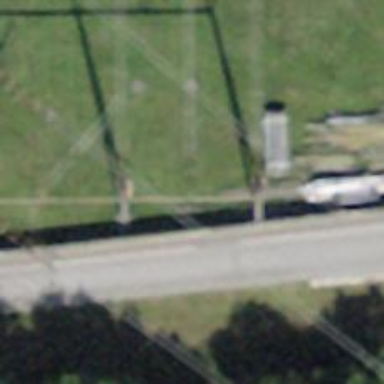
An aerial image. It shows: Insulator used in power equipment.